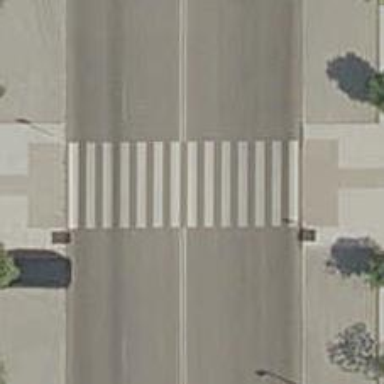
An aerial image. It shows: Uncontrolled road crossing.